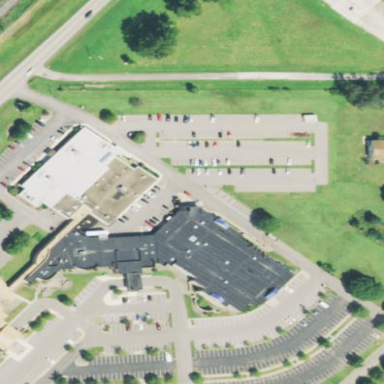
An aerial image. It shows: Clinic building offering healthcare services.